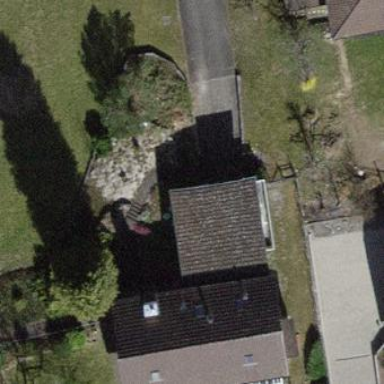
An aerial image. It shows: House with tiled roof.